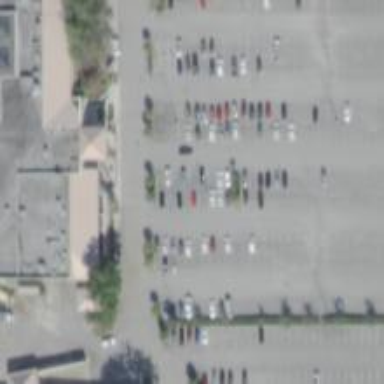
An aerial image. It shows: Parking space is available.